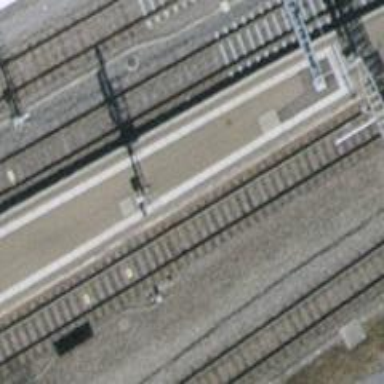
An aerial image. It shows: Railway signal.